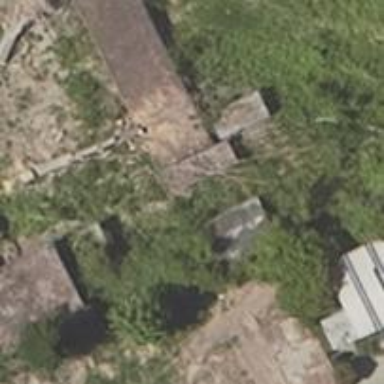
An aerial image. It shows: Shed.